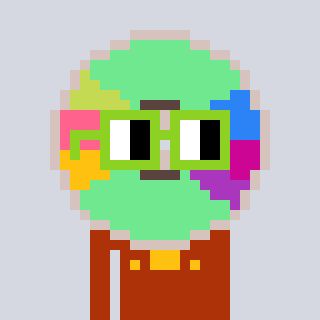
a pixel art character with square light green glasses, a cd-shaped head and a hotbrown-colored body on a cool background